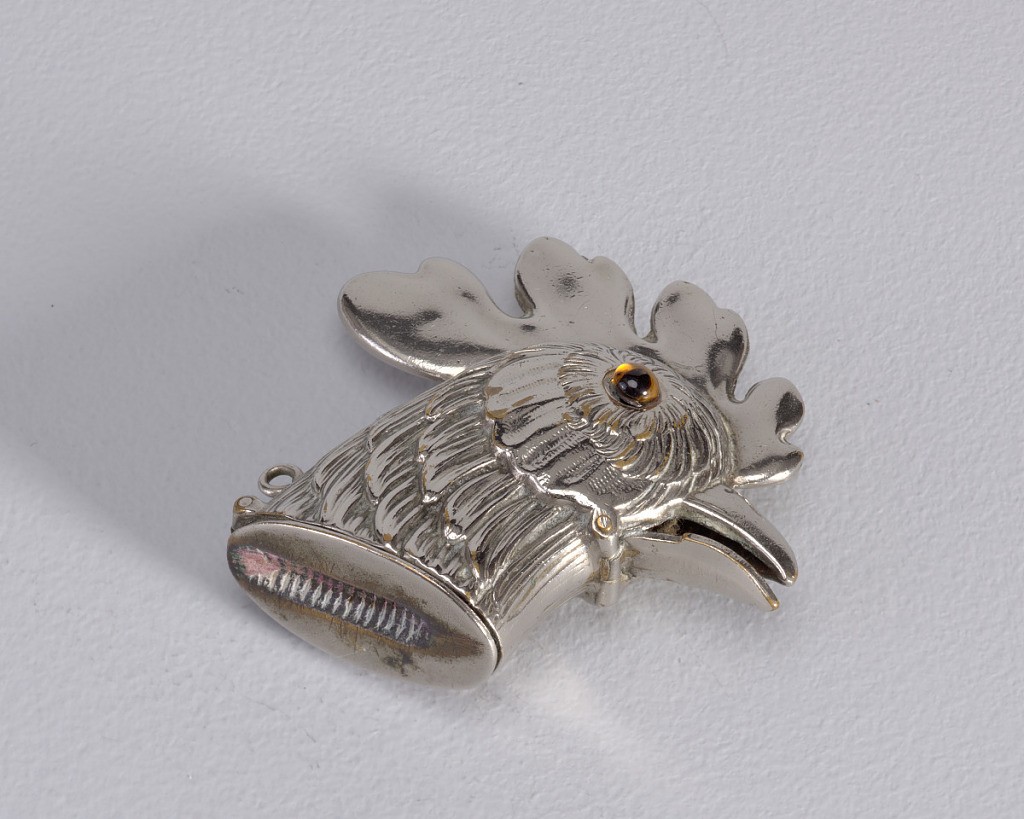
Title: Rooster's Head
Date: late 19th century
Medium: Plated brass, glass
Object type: Matchsafe
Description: In the form of a rooster's head, with comb on top, stylized feathers, orange glass eyes, open beak, front and reverse sides identical. Thin, flat lid located at base and opened by squeezing the hinged, lower beak. Suspension ring attached to back of neck. Striker on lid bottom.